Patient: sex F, age 77
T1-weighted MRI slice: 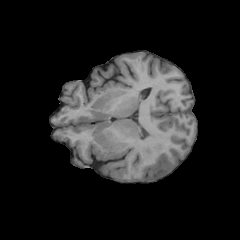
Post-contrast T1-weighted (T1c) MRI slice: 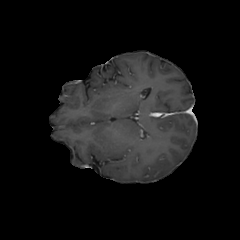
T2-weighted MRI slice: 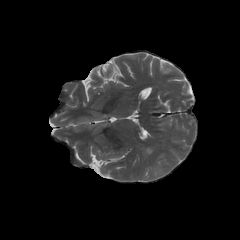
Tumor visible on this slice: yes
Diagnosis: Glioblastoma, IDH-wildtype
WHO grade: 4